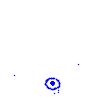
Particle: electron